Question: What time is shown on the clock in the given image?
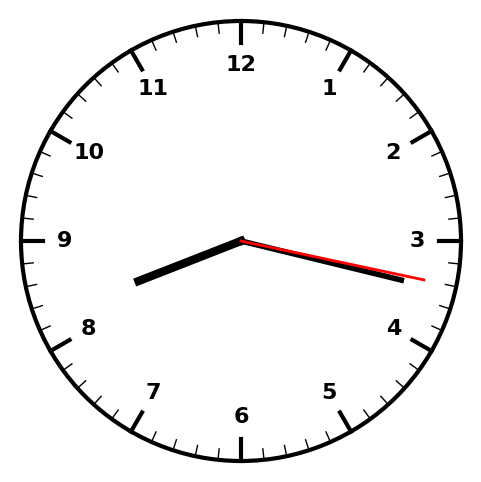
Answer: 08:17:17